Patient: sex M, age 62
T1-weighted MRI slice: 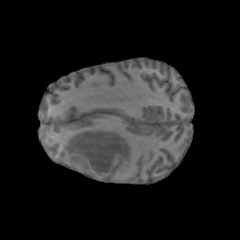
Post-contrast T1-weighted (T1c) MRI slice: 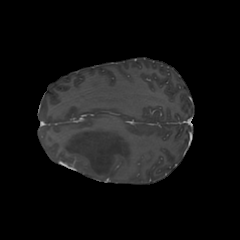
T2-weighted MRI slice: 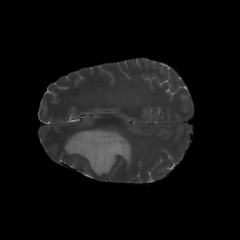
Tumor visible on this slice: yes
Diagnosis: Glioblastoma, IDH-wildtype
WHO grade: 4